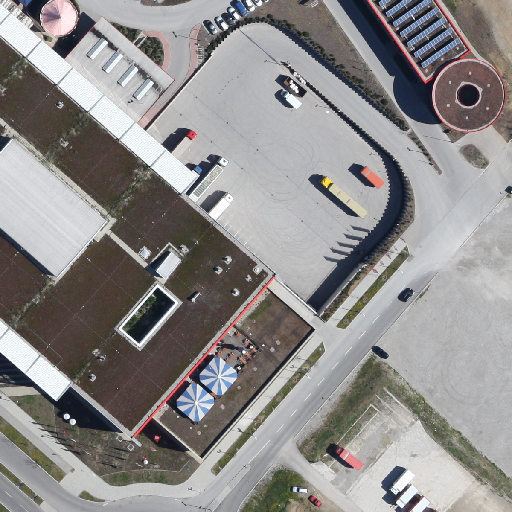
Referring expression: sidewalk